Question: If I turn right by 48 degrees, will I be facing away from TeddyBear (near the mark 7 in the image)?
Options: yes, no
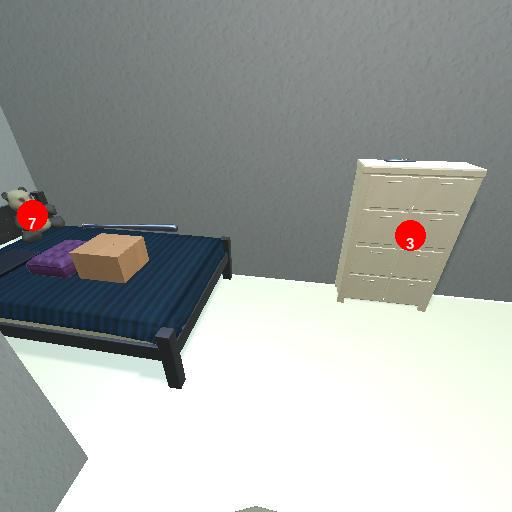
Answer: yes